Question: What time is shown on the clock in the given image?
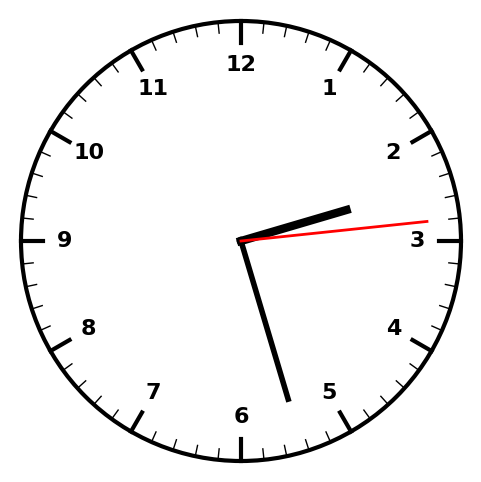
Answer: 02:27:14